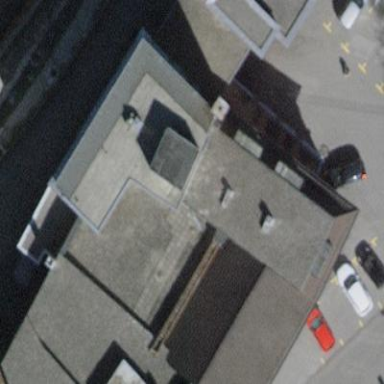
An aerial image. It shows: Hotel building.